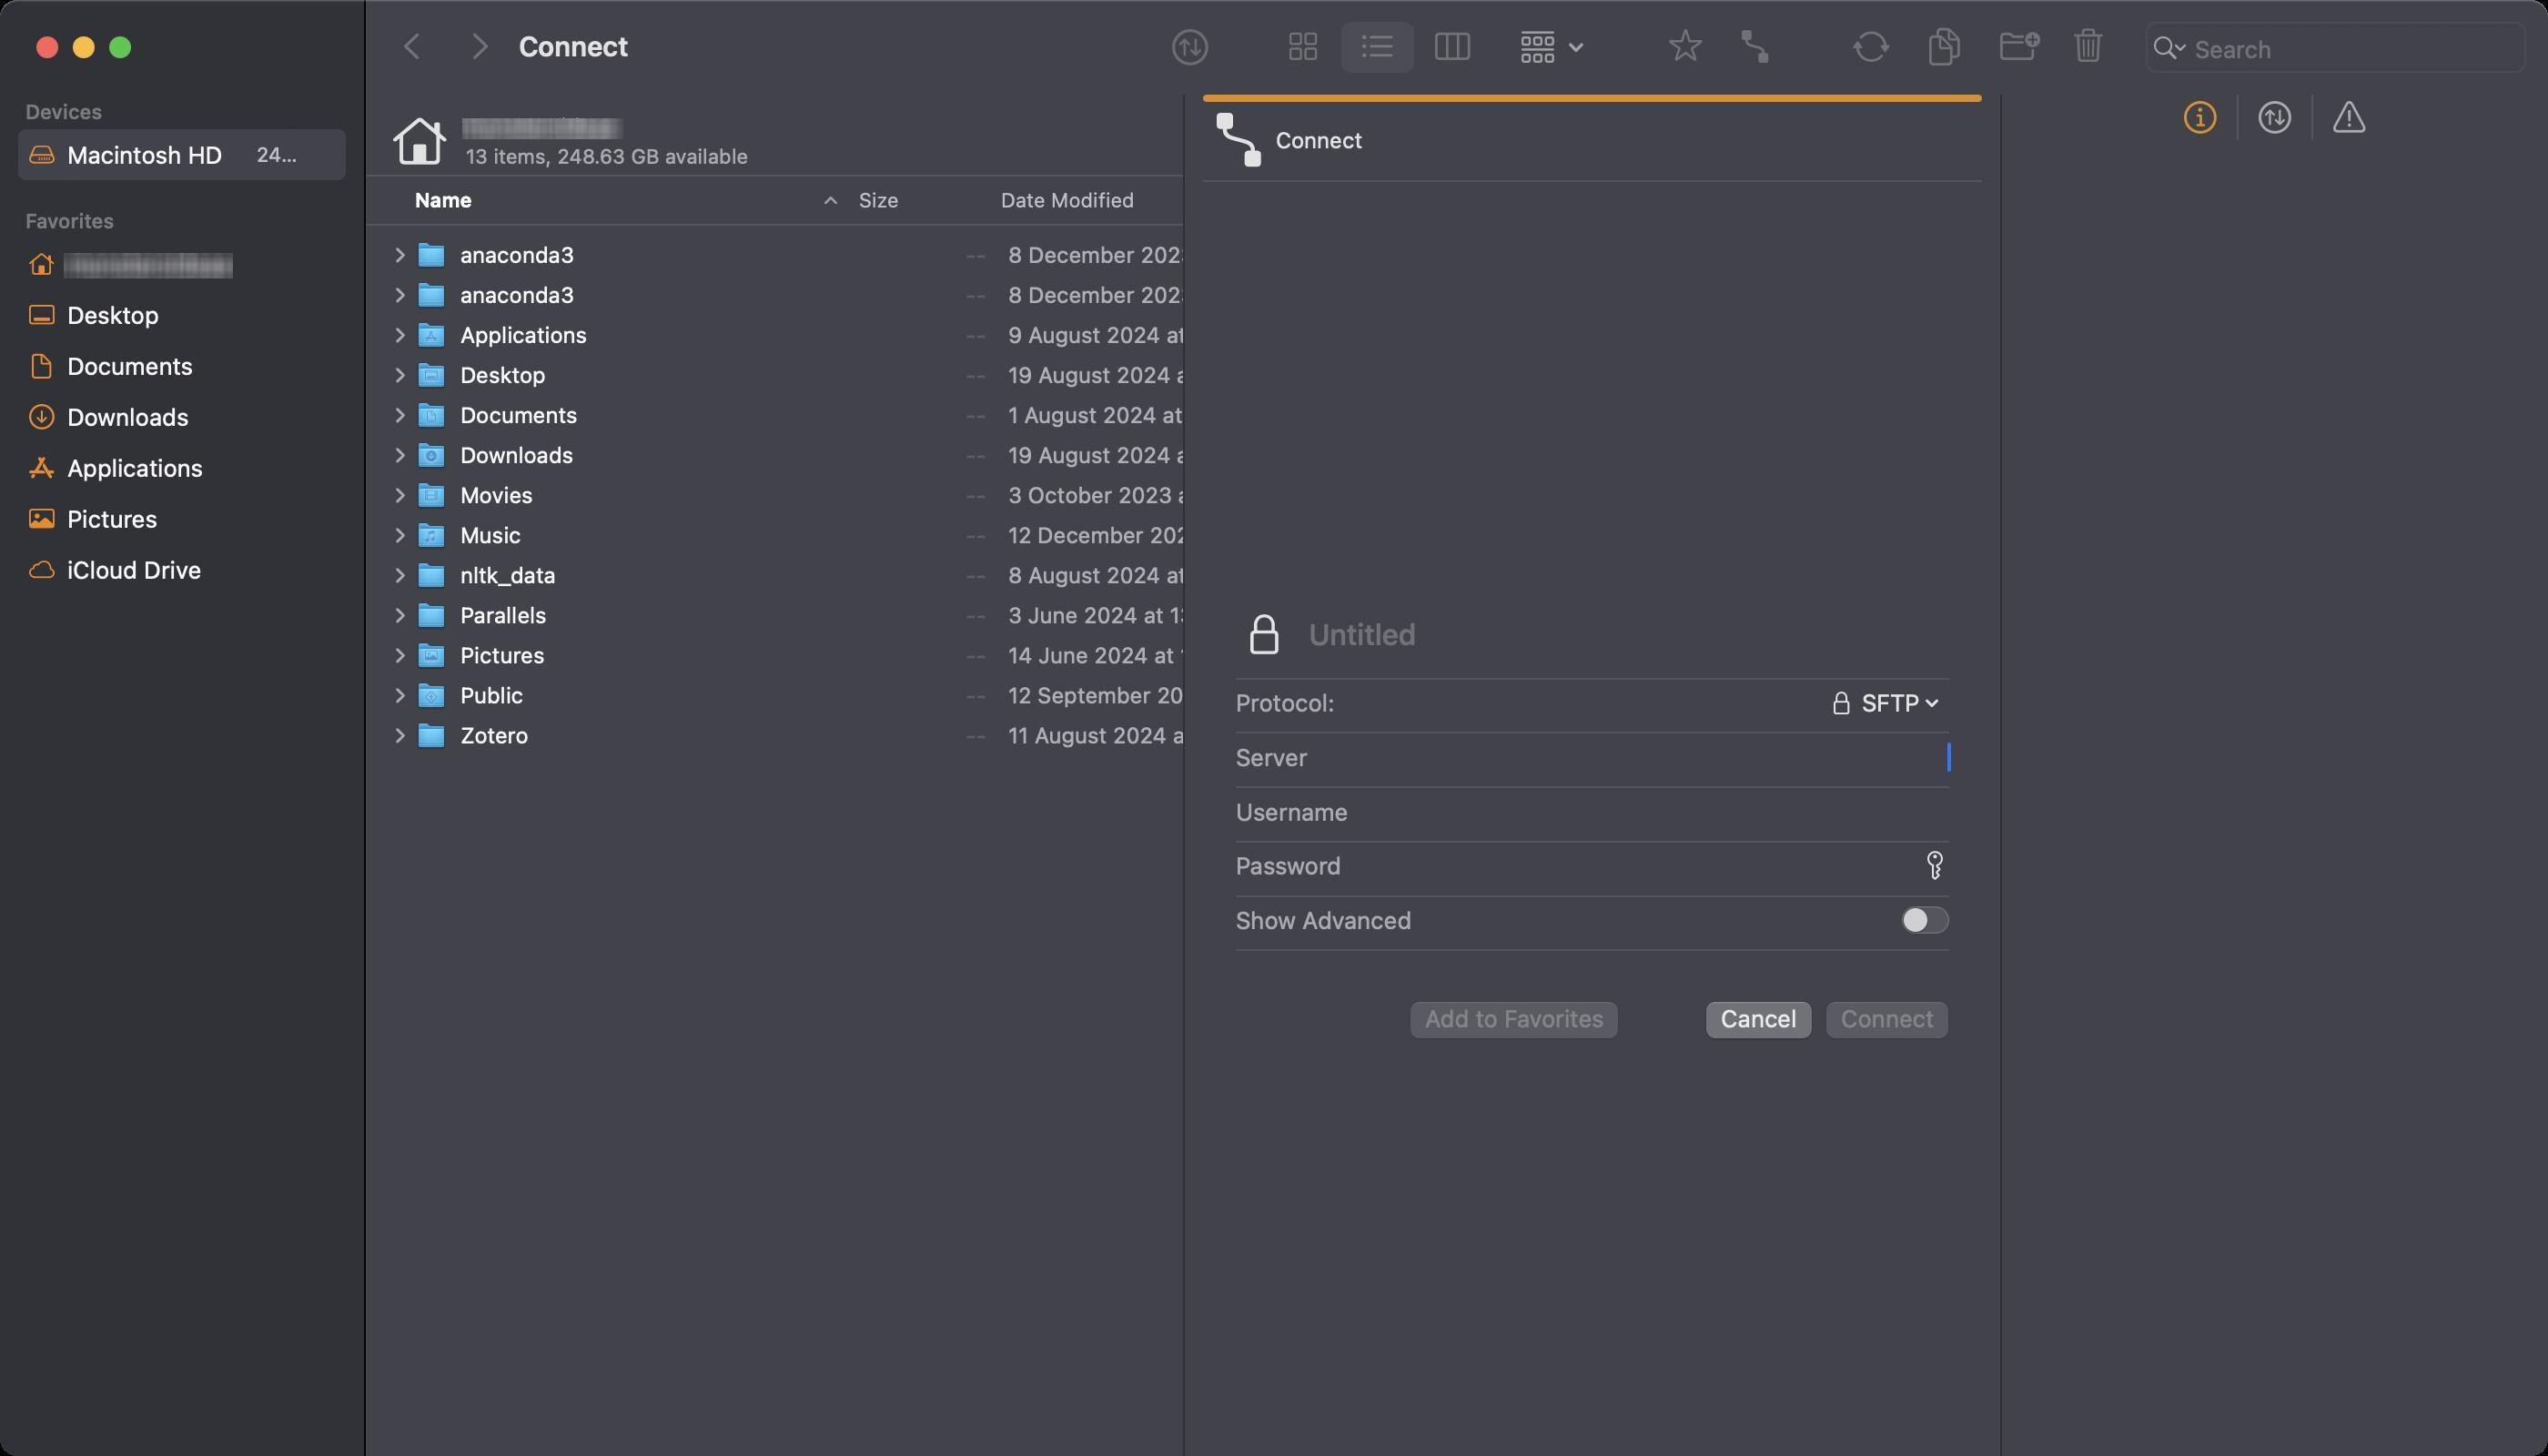
Accessibility tree:
{"name": "Connect", "role": "AXWindow", "description": null, "role_description": "standard window", "value": null, "position": "56.00;38.00", "size": "1400;800", "children": [{"name": null, "role": "AXSplitGroup", "description": null, "role_description": "split group", "value": null, "position": "0.00;0.00", "size": "1400;800", "children": [{"name": null, "role": "AXScrollArea", "description": null, "role_description": "scroll area", "value": null, "position": "0.00;52.00", "size": "200;748", "children": [{"name": null, "role": "AXOutline", "description": null, "role_description": "outline", "value": null, "position": "0.00;52.00", "size": "200;748", "children": [{"name": null, "role": "AXRow", "description": null, "role_description": "outline row", "value": null, "position": "0.00;52.00", "size": "200;19", "children": [{"name": null, "role": "AXCell", "description": null, "role_description": "cell", "value": null, "position": "10.00;52.00", "size": "180;19", "children": [{"name": null, "role": "AXGroup", "description": null, "role_description": "group", "value": null, "position": "14.00;52.00", "size": "184;19", "children": [{"name": null, "role": "AXStaticText", "description": null, "role_description": "text", "value": "Devices", "position": "14.00;54.50", "size": "42;14", "children": []}]}]}]}, {"name": null, "role": "AXRow", "description": null, "role_description": "outline row", "value": null, "position": "0.00;71.00", "size": "200;28", "children": [{"name": null, "role": "AXCell", "description": null, "role_description": "cell", "value": null, "position": "10.00;71.00", "size": "180;28", "children": [{"name": null, "role": "AXGroup", "description": null, "role_description": "group", "value": null, "position": "16.00;71.00", "size": "168;28", "children": [{"name": null, "role": "AXImage", "description": "internaldrive", "role_description": "image", "value": null, "position": "16.00;80.00", "size": "14;10", "children": []}, {"name": null, "role": "AXStaticText", "description": null, "role_description": "text", "value": "Macintosh HD", "position": "37.00;77.00", "size": "86;16", "children": []}, {"name": null, "role": "AXStaticText", "description": null, "role_description": "text", "value": "248.62 GB", "position": "141.00;78.00", "size": "23;14", "children": []}]}]}]}, {"name": null, "role": "AXRow", "description": null, "role_description": "outline row", "value": null, "position": "0.00;112.00", "size": "200;19", "children": [{"name": null, "role": "AXCell", "description": null, "role_description": "cell", "value": null, "position": "10.00;112.00", "size": "180;19", "children": [{"name": null, "role": "AXGroup", "description": null, "role_description": "group", "value": null, "position": "14.00;112.00", "size": "184;19", "children": [{"name": null, "role": "AXStaticText", "description": null, "role_description": "text", "value": "Favorites", "position": "14.00;114.50", "size": "49;14", "children": []}]}]}]}, {"name": null, "role": "AXRow", "description": null, "role_description": "outline row", "value": null, "position": "0.00;131.00", "size": "200;28", "children": [{"name": null, "role": "AXCell", "description": null, "role_description": "cell", "value": null, "position": "10.00;131.00", "size": "180;28", "children": [{"name": null, "role": "AXGroup", "description": null, "role_description": "group", "value": null, "position": "16.00;131.00", "size": "168;28", "children": [{"name": null, "role": "AXImage", "description": "Home", "role_description": "image", "value": null, "position": "16.00;139.00", "size": "14;12", "children": []}, {"name": null, "role": "AXStaticText", "description": null, "role_description": "text", "value": "monsteroideae", "position": "37.00;137.00", "size": "90;16", "children": []}]}]}]}, {"name": null, "role": "AXRow", "description": null, "role_description": "outline row", "value": null, "position": "0.00;159.00", "size": "200;28", "children": [{"name": null, "role": "AXCell", "description": null, "role_description": "cell", "value": null, "position": "10.00;159.00", "size": "180;28", "children": [{"name": null, "role": "AXGroup", "description": null, "role_description": "group", "value": null, "position": "16.00;159.00", "size": "168;28", "children": [{"name": null, "role": "AXImage", "description": "Dock", "role_description": "image", "value": null, "position": "16.00;167.50", "size": "14;11", "children": []}, {"name": null, "role": "AXStaticText", "description": null, "role_description": "text", "value": "Desktop", "position": "37.00;165.00", "size": "50;16", "children": []}]}]}]}, {"name": null, "role": "AXRow", "description": null, "role_description": "outline row", "value": null, "position": "0.00;187.00", "size": "200;28", "children": [{"name": null, "role": "AXCell", "description": null, "role_description": "cell", "value": null, "position": "10.00;187.00", "size": "180;28", "children": [{"name": null, "role": "AXGroup", "description": null, "role_description": "group", "value": null, "position": "16.00;187.00", "size": "168;28", "children": [{"name": null, "role": "AXImage", "description": "Document", "role_description": "image", "value": null, "position": "17.50;194.00", "size": "11;14", "children": []}, {"name": null, "role": "AXStaticText", "description": null, "role_description": "text", "value": "Documents", "position": "37.00;193.00", "size": "70;16", "children": []}]}]}]}, {"name": null, "role": "AXRow", "description": null, "role_description": "outline row", "value": null, "position": "0.00;215.00", "size": "200;28", "children": [{"name": null, "role": "AXCell", "description": null, "role_description": "cell", "value": null, "position": "10.00;215.00", "size": "180;28", "children": [{"name": null, "role": "AXGroup", "description": null, "role_description": "group", "value": null, "position": "16.00;215.00", "size": "168;28", "children": [{"name": null, "role": "AXImage", "description": "Arrow Down Circle", "role_description": "image", "value": null, "position": "16.00;222.00", "size": "14;14", "children": []}, {"name": null, "role": "AXStaticText", "description": null, "role_description": "text", "value": "Downloads", "position": "37.00;221.00", "size": "67;16", "children": []}]}]}]}, {"name": null, "role": "AXRow", "description": null, "role_description": "outline row", "value": null, "position": "0.00;243.00", "size": "200;28", "children": [{"name": null, "role": "AXCell", "description": null, "role_description": "cell", "value": null, "position": "10.00;243.00", "size": "180;28", "children": [{"name": null, "role": "AXGroup", "description": null, "role_description": "group", "value": null, "position": "16.00;243.00", "size": "168;28", "children": [{"name": null, "role": "AXImage", "description": "ApplicationsSF", "role_description": "image", "value": null, "position": "16.00;251.00", "size": "14;12", "children": []}, {"name": null, "role": "AXStaticText", "description": null, "role_description": "text", "value": "Applications", "position": "37.00;249.00", "size": "75;16", "children": []}]}]}]}, {"name": null, "role": "AXRow", "description": null, "role_description": "outline row", "value": null, "position": "0.00;271.00", "size": "200;28", "children": [{"name": null, "role": "AXCell", "description": null, "role_description": "cell", "value": null, "position": "10.00;271.00", "size": "180;28", "children": [{"name": null, "role": "AXGroup", "description": null, "role_description": "group", "value": null, "position": "16.00;271.00", "size": "168;28", "children": [{"name": null, "role": "AXImage", "description": "Photo", "role_description": "image", "value": null, "position": "16.00;279.50", "size": "14;11", "children": []}, {"name": null, "role": "AXStaticText", "description": null, "role_description": "text", "value": "Pictures", "position": "37.00;277.00", "size": "50;16", "children": []}]}]}]}, {"name": null, "role": "AXRow", "description": null, "role_description": "outline row", "value": null, "position": "0.00;299.00", "size": "200;28", "children": [{"name": null, "role": "AXCell", "description": null, "role_description": "cell", "value": null, "position": "10.00;299.00", "size": "180;28", "children": [{"name": null, "role": "AXGroup", "description": null, "role_description": "group", "value": null, "position": "16.00;299.00", "size": "168;28", "children": [{"name": null, "role": "AXImage", "description": "Icloud", "role_description": "image", "value": null, "position": "16.00;308.00", "size": "14;10", "children": []}, {"name": null, "role": "AXStaticText", "description": null, "role_description": "text", "value": "iCloud Drive", "position": "37.00;305.00", "size": "74;16", "children": []}]}]}]}, {"name": null, "role": "AXColumn", "description": null, "role_description": "column", "value": null, "position": "10.00;52.00", "size": "180;748", "children": []}]}]}, {"name": null, "role": "AXSplitter", "description": null, "role_description": "splitter", "value": 200.0, "position": "200.00;52.00", "size": "1;748", "children": []}, {"name": null, "role": "AXSplitGroup", "description": null, "role_description": "split group", "value": null, "position": "201.00;52.00", "size": "1199;748", "children": [{"name": null, "role": "AXSplitGroup", "description": null, "role_description": "split group", "value": null, "position": "201.00;52.00", "size": "898;748", "children": [{"name": null, "role": "AXGroup", "description": null, "role_description": "group", "value": null, "position": "201.00;52.00", "size": "449;748", "children": [{"name": null, "role": "AXImage", "description": "Home", "role_description": "image", "value": null, "position": "216.00;64.50", "size": "30;26", "children": []}, {"name": null, "role": "AXStaticText", "description": null, "role_description": "text", "value": "monsteroideae", "position": "251.00;62.00", "size": "92;16", "children": []}, {"name": null, "role": "AXStaticText", "description": null, "role_description": "text", "value": "13 items, 248.63 GB available", "position": "256.00;79.00", "size": "156;14", "children": []}, {"name": null, "role": "AXScrollArea", "description": null, "role_description": "scroll area", "value": null, "position": "201.00;96.00", "size": "449;704", "children": [{"name": null, "role": "AXOutline", "description": null, "role_description": "outline", "value": null, "position": "201.00;124.00", "size": "563;676", "children": [{"name": null, "role": "AXRow", "description": null, "role_description": "outline row", "value": null, "position": "201.00;129.00", "size": "563;22", "children": [{"name": null, "role": "AXCell", "description": null, "role_description": "cell", "value": null, "position": "226.00;130.00", "size": "254;20", "children": [{"name": null, "role": "AXImage", "description": "", "role_description": "image", "value": null, "position": "229.00;132.00", "size": "16;16", "children": []}, {"name": null, "role": "AXTextField", "description": null, "role_description": "text field", "value": "anaconda3", "position": "251.00;132.50", "size": "215;15", "children": []}, {"name": null, "role": "AXDisclosureTriangle", "description": null, "role_description": "disclosure triangle", "value": 0, "position": "213.00;130.00", "size": "13;20", "children": []}]}, {"name": null, "role": "AXCell", "description": null, "role_description": "cell", "value": null, "position": "470.00;130.00", "size": "75;20", "children": [{"name": null, "role": "AXStaticText", "description": null, "role_description": "text", "value": "", "position": "471.00;132.50", "size": "73;15", "children": []}]}, {"name": null, "role": "AXCell", "description": null, "role_description": "cell", "value": null, "position": "548.00;130.00", "size": "200;20", "children": [{"name": null, "role": "AXStaticText", "description": null, "role_description": "text", "value": "8 December 2023 at 12:30", "position": "552.00;132.50", "size": "195;15", "children": []}]}]}, {"name": null, "role": "AXRow", "description": null, "role_description": "outline row", "value": null, "position": "201.00;151.00", "size": "563;22", "children": [{"name": null, "role": "AXCell", "description": null, "role_description": "cell", "value": null, "position": "226.00;152.00", "size": "254;20", "children": [{"name": null, "role": "AXImage", "description": "", "role_description": "image", "value": null, "position": "229.00;154.00", "size": "16;16", "children": []}, {"name": null, "role": "AXTextField", "description": null, "role_description": "text field", "value": "anaconda3 ", "position": "251.00;154.50", "size": "215;15", "children": []}, {"name": null, "role": "AXDisclosureTriangle", "description": null, "role_description": "disclosure triangle", "value": 0, "position": "213.00;152.00", "size": "13;20", "children": []}]}, {"name": null, "role": "AXCell", "description": null, "role_description": "cell", "value": null, "position": "470.00;152.00", "size": "75;20", "children": [{"name": null, "role": "AXStaticText", "description": null, "role_description": "text", "value": "", "position": "471.00;154.50", "size": "73;15", "children": []}]}, {"name": null, "role": "AXCell", "description": null, "role_description": "cell", "value": null, "position": "548.00;152.00", "size": "200;20", "children": [{"name": null, "role": "AXStaticText", "description": null, "role_description": "text", "value": "8 December 2023 at 12:30", "position": "552.00;154.50", "size": "195;15", "children": []}]}]}, {"name": null, "role": "AXRow", "description": null, "role_description": "outline row", "value": null, "position": "201.00;173.00", "size": "563;22", "children": [{"name": null, "role": "AXCell", "description": null, "role_description": "cell", "value": null, "position": "226.00;174.00", "size": "254;20", "children": [{"name": null, "role": "AXImage", "description": "", "role_description": "image", "value": null, "position": "229.00;176.00", "size": "16;16", "children": []}, {"name": null, "role": "AXTextField", "description": null, "role_description": "text field", "value": "Applications", "position": "251.00;176.50", "size": "215;15", "children": []}, {"name": null, "role": "AXDisclosureTriangle", "description": null, "role_description": "disclosure triangle", "value": 0, "position": "213.00;174.00", "size": "13;20", "children": []}]}, {"name": null, "role": "AXCell", "description": null, "role_description": "cell", "value": null, "position": "470.00;174.00", "size": "75;20", "children": [{"name": null, "role": "AXStaticText", "description": null, "role_description": "text", "value": "", "position": "471.00;176.50", "size": "73;15", "children": []}]}, {"name": null, "role": "AXCell", "description": null, "role_description": "cell", "value": null, "position": "548.00;174.00", "size": "200;20", "children": [{"name": null, "role": "AXStaticText", "description": null, "role_description": "text", "value": "9 August 2024 at 21:42", "position": "552.00;176.50", "size": "195;15", "children": []}]}]}, {"name": null, "role": "AXRow", "description": null, "role_description": "outline row", "value": null, "position": "201.00;195.00", "size": "563;22", "children": [{"name": null, "role": "AXCell", "description": null, "role_description": "cell", "value": null, "position": "226.00;196.00", "size": "254;20", "children": [{"name": null, "role": "AXImage", "description": "", "role_description": "image", "value": null, "position": "229.00;198.00", "size": "16;16", "children": []}, {"name": null, "role": "AXTextField", "description": null, "role_description": "text field", "value": "Desktop", "position": "251.00;198.50", "size": "215;15", "children": []}, {"name": null, "role": "AXDisclosureTriangle", "description": null, "role_description": "disclosure triangle", "value": 0, "position": "213.00;196.00", "size": "13;20", "children": []}]}, {"name": null, "role": "AXCell", "description": null, "role_description": "cell", "value": null, "position": "470.00;196.00", "size": "75;20", "children": [{"name": null, "role": "AXStaticText", "description": null, "role_description": "text", "value": "", "position": "471.00;198.50", "size": "73;15", "children": []}]}, {"name": null, "role": "AXCell", "description": null, "role_description": "cell", "value": null, "position": "548.00;196.00", "size": "200;20", "children": [{"name": null, "role": "AXStaticText", "description": null, "role_description": "text", "value": "19 August 2024 at 12:56", "position": "552.00;198.50", "size": "195;15", "children": []}]}]}, {"name": null, "role": "AXRow", "description": null, "role_description": "outline row", "value": null, "position": "201.00;217.00", "size": "563;22", "children": [{"name": null, "role": "AXCell", "description": null, "role_description": "cell", "value": null, "position": "226.00;218.00", "size": "254;20", "children": [{"name": null, "role": "AXImage", "description": "", "role_description": "image", "value": null, "position": "229.00;220.00", "size": "16;16", "children": []}, {"name": null, "role": "AXTextField", "description": null, "role_description": "text field", "value": "Documents", "position": "251.00;220.50", "size": "215;15", "children": []}, {"name": null, "role": "AXDisclosureTriangle", "description": null, "role_description": "disclosure triangle", "value": 0, "position": "213.00;218.00", "size": "13;20", "children": []}]}, {"name": null, "role": "AXCell", "description": null, "role_description": "cell", "value": null, "position": "470.00;218.00", "size": "75;20", "children": [{"name": null, "role": "AXStaticText", "description": null, "role_description": "text", "value": "", "position": "471.00;220.50", "size": "73;15", "children": []}]}, {"name": null, "role": "AXCell", "description": null, "role_description": "cell", "value": null, "position": "548.00;218.00", "size": "200;20", "children": [{"name": null, "role": "AXStaticText", "description": null, "role_description": "text", "value": "1 August 2024 at 16:49", "position": "552.00;220.50", "size": "195;15", "children": []}]}]}, {"name": null, "role": "AXRow", "description": null, "role_description": "outline row", "value": null, "position": "201.00;239.00", "size": "563;22", "children": [{"name": null, "role": "AXCell", "description": null, "role_description": "cell", "value": null, "position": "226.00;240.00", "size": "254;20", "children": [{"name": null, "role": "AXImage", "description": "", "role_description": "image", "value": null, "position": "229.00;242.00", "size": "16;16", "children": []}, {"name": null, "role": "AXTextField", "description": null, "role_description": "text field", "value": "Downloads", "position": "251.00;242.50", "size": "215;15", "children": []}, {"name": null, "role": "AXDisclosureTriangle", "description": null, "role_description": "disclosure triangle", "value": 0, "position": "213.00;240.00", "size": "13;20", "children": []}]}, {"name": null, "role": "AXCell", "description": null, "role_description": "cell", "value": null, "position": "470.00;240.00", "size": "75;20", "children": [{"name": null, "role": "AXStaticText", "description": null, "role_description": "text", "value": "", "position": "471.00;242.50", "size": "73;15", "children": []}]}, {"name": null, "role": "AXCell", "description": null, "role_description": "cell", "value": null, "position": "548.00;240.00", "size": "200;20", "children": [{"name": null, "role": "AXStaticText", "description": null, "role_description": "text", "value": "19 August 2024 at 12:55", "position": "552.00;242.50", "size": "195;15", "children": []}]}]}, {"name": null, "role": "AXRow", "description": null, "role_description": "outline row", "value": null, "position": "201.00;261.00", "size": "563;22", "children": [{"name": null, "role": "AXCell", "description": null, "role_description": "cell", "value": null, "position": "226.00;262.00", "size": "254;20", "children": [{"name": null, "role": "AXImage", "description": "", "role_description": "image", "value": null, "position": "229.00;264.00", "size": "16;16", "children": []}, {"name": null, "role": "AXTextField", "description": null, "role_description": "text field", "value": "Movies", "position": "251.00;264.50", "size": "215;15", "children": []}, {"name": null, "role": "AXDisclosureTriangle", "description": null, "role_description": "disclosure triangle", "value": 0, "position": "213.00;262.00", "size": "13;20", "children": []}]}, {"name": null, "role": "AXCell", "description": null, "role_description": "cell", "value": null, "position": "470.00;262.00", "size": "75;20", "children": [{"name": null, "role": "AXStaticText", "description": null, "role_description": "text", "value": "", "position": "471.00;264.50", "size": "73;15", "children": []}]}, {"name": null, "role": "AXCell", "description": null, "role_description": "cell", "value": null, "position": "548.00;262.00", "size": "200;20", "children": [{"name": null, "role": "AXStaticText", "description": null, "role_description": "text", "value": "3 October 2023 at 09:04", "position": "552.00;264.50", "size": "195;15", "children": []}]}]}, {"name": null, "role": "AXRow", "description": null, "role_description": "outline row", "value": null, "position": "201.00;283.00", "size": "563;22", "children": [{"name": null, "role": "AXCell", "description": null, "role_description": "cell", "value": null, "position": "226.00;284.00", "size": "254;20", "children": [{"name": null, "role": "AXImage", "description": "", "role_description": "image", "value": null, "position": "229.00;286.00", "size": "16;16", "children": []}, {"name": null, "role": "AXTextField", "description": null, "role_description": "text field", "value": "Music", "position": "251.00;286.50", "size": "215;15", "children": []}, {"name": null, "role": "AXDisclosureTriangle", "description": null, "role_description": "disclosure triangle", "value": 0, "position": "213.00;284.00", "size": "13;20", "children": []}]}, {"name": null, "role": "AXCell", "description": null, "role_description": "cell", "value": null, "position": "470.00;284.00", "size": "75;20", "children": [{"name": null, "role": "AXStaticText", "description": null, "role_description": "text", "value": "", "position": "471.00;286.50", "size": "73;15", "children": []}]}, {"name": null, "role": "AXCell", "description": null, "role_description": "cell", "value": null, "position": "548.00;284.00", "size": "200;20", "children": [{"name": null, "role": "AXStaticText", "description": null, "role_description": "text", "value": "12 December 2023 at 14:38", "position": "552.00;286.50", "size": "195;15", "children": []}]}]}, {"name": null, "role": "AXRow", "description": null, "role_description": "outline row", "value": null, "position": "201.00;305.00", "size": "563;22", "children": [{"name": null, "role": "AXCell", "description": null, "role_description": "cell", "value": null, "position": "226.00;306.00", "size": "254;20", "children": [{"name": null, "role": "AXImage", "description": "", "role_description": "image", "value": null, "position": "229.00;308.00", "size": "16;16", "children": []}, {"name": null, "role": "AXTextField", "description": null, "role_description": "text field", "value": "nltk_data", "position": "251.00;308.50", "size": "215;15", "children": []}, {"name": null, "role": "AXDisclosureTriangle", "description": null, "role_description": "disclosure triangle", "value": 0, "position": "213.00;306.00", "size": "13;20", "children": []}]}, {"name": null, "role": "AXCell", "description": null, "role_description": "cell", "value": null, "position": "470.00;306.00", "size": "75;20", "children": [{"name": null, "role": "AXStaticText", "description": null, "role_description": "text", "value": "", "position": "471.00;308.50", "size": "73;15", "children": []}]}, {"name": null, "role": "AXCell", "description": null, "role_description": "cell", "value": null, "position": "548.00;306.00", "size": "200;20", "children": [{"name": null, "role": "AXStaticText", "description": null, "role_description": "text", "value": "8 August 2024 at 12:23", "position": "552.00;308.50", "size": "195;15", "children": []}]}]}, {"name": null, "role": "AXRow", "description": null, "role_description": "outline row", "value": null, "position": "201.00;327.00", "size": "563;22", "children": [{"name": null, "role": "AXCell", "description": null, "role_description": "cell", "value": null, "position": "226.00;328.00", "size": "254;20", "children": [{"name": null, "role": "AXImage", "description": "", "role_description": "image", "value": null, "position": "229.00;330.00", "size": "16;16", "children": []}, {"name": null, "role": "AXTextField", "description": null, "role_description": "text field", "value": "Parallels", "position": "251.00;330.50", "size": "215;15", "children": []}, {"name": null, "role": "AXDisclosureTriangle", "description": null, "role_description": "disclosure triangle", "value": 0, "position": "213.00;328.00", "size": "13;20", "children": []}]}, {"name": null, "role": "AXCell", "description": null, "role_description": "cell", "value": null, "position": "470.00;328.00", "size": "75;20", "children": [{"name": null, "role": "AXStaticText", "description": null, "role_description": "text", "value": "", "position": "471.00;330.50", "size": "73;15", "children": []}]}, {"name": null, "role": "AXCell", "description": null, "role_description": "cell", "value": null, "position": "548.00;328.00", "size": "200;20", "children": [{"name": null, "role": "AXStaticText", "description": null, "role_description": "text", "value": "3 June 2024 at 13:00", "position": "552.00;330.50", "size": "195;15", "children": []}]}]}, {"name": null, "role": "AXRow", "description": null, "role_description": "outline row", "value": null, "position": "201.00;349.00", "size": "563;22", "children": [{"name": null, "role": "AXCell", "description": null, "role_description": "cell", "value": null, "position": "226.00;350.00", "size": "254;20", "children": [{"name": null, "role": "AXImage", "description": "", "role_description": "image", "value": null, "position": "229.00;352.00", "size": "16;16", "children": []}, {"name": null, "role": "AXTextField", "description": null, "role_description": "text field", "value": "Pictures", "position": "251.00;352.50", "size": "215;15", "children": []}, {"name": null, "role": "AXDisclosureTriangle", "description": null, "role_description": "disclosure triangle", "value": 0, "position": "213.00;350.00", "size": "13;20", "children": []}]}, {"name": null, "role": "AXCell", "description": null, "role_description": "cell", "value": null, "position": "470.00;350.00", "size": "75;20", "children": [{"name": null, "role": "AXStaticText", "description": null, "role_description": "text", "value": "", "position": "471.00;352.50", "size": "73;15", "children": []}]}, {"name": null, "role": "AXCell", "description": null, "role_description": "cell", "value": null, "position": "548.00;350.00", "size": "200;20", "children": [{"name": null, "role": "AXStaticText", "description": null, "role_description": "text", "value": "14 June 2024 at 14:15", "position": "552.00;352.50", "size": "195;15", "children": []}]}]}, {"name": null, "role": "AXRow", "description": null, "role_description": "outline row", "value": null, "position": "201.00;371.00", "size": "563;22", "children": [{"name": null, "role": "AXCell", "description": null, "role_description": "cell", "value": null, "position": "226.00;372.00", "size": "254;20", "children": [{"name": null, "role": "AXImage", "description": "", "role_description": "image", "value": null, "position": "229.00;374.00", "size": "16;16", "children": []}, {"name": null, "role": "AXTextField", "description": null, "role_description": "text field", "value": "Public", "position": "251.00;374.50", "size": "215;15", "children": []}, {"name": null, "role": "AXDisclosureTriangle", "description": null, "role_description": "disclosure triangle", "value": 0, "position": "213.00;372.00", "size": "13;20", "children": []}]}, {"name": null, "role": "AXCell", "description": null, "role_description": "cell", "value": null, "position": "470.00;372.00", "size": "75;20", "children": [{"name": null, "role": "AXStaticText", "description": null, "role_description": "text", "value": "", "position": "471.00;374.50", "size": "73;15", "children": []}]}, {"name": null, "role": "AXCell", "description": null, "role_description": "cell", "value": null, "position": "548.00;372.00", "size": "200;20", "children": [{"name": null, "role": "AXStaticText", "description": null, "role_description": "text", "value": "12 September 2023 at 13:56", "position": "552.00;374.50", "size": "195;15", "children": []}]}]}, {"name": null, "role": "AXRow", "description": null, "role_description": "outline row", "value": null, "position": "201.00;393.00", "size": "563;22", "children": [{"name": null, "role": "AXCell", "description": null, "role_description": "cell", "value": null, "position": "226.00;394.00", "size": "254;20", "children": [{"name": null, "role": "AXImage", "description": "", "role_description": "image", "value": null, "position": "229.00;396.00", "size": "16;16", "children": []}, {"name": null, "role": "AXTextField", "description": null, "role_description": "text field", "value": "Zotero", "position": "251.00;396.50", "size": "215;15", "children": []}, {"name": null, "role": "AXDisclosureTriangle", "description": null, "role_description": "disclosure triangle", "value": 0, "position": "213.00;394.00", "size": "13;20", "children": []}]}, {"name": null, "role": "AXCell", "description": null, "role_description": "cell", "value": null, "position": "470.00;394.00", "size": "75;20", "children": [{"name": null, "role": "AXStaticText", "description": null, "role_description": "text", "value": "", "position": "471.00;396.50", "size": "73;15", "children": []}]}, {"name": null, "role": "AXCell", "description": null, "role_description": "cell", "value": null, "position": "548.00;394.00", "size": "200;20", "children": [{"name": null, "role": "AXStaticText", "description": null, "role_description": "text", "value": "11 August 2024 at 00:55", "position": "552.00;396.50", "size": "195;15", "children": []}]}]}, {"name": null, "role": "AXColumn", "description": null, "role_description": "column", "value": null, "position": "211.00;124.00", "size": "258;676", "children": []}, {"name": null, "role": "AXColumn", "description": null, "role_description": "column", "value": null, "position": "469.00;124.00", "size": "78;676", "children": []}, {"name": null, "role": "AXColumn", "description": null, "role_description": "column", "value": null, "position": "547.00;124.00", "size": "207;676", "children": []}, {"name": null, "role": "AXGroup", "description": null, "role_description": "group", "value": null, "position": "201.00;96.00", "size": "563;28", "children": [{"name": "Name", "role": "AXButton", "description": null, "role_description": "sort button", "value": null, "position": "211.00;96.00", "size": "258;28", "children": []}, {"name": "Size", "role": "AXButton", "description": null, "role_description": "sort button", "value": null, "position": "469.00;96.00", "size": "78;28", "children": []}, {"name": "Date_Modified", "role": "AXButton", "description": null, "role_description": "sort button", "value": null, "position": "547.00;96.00", "size": "207;28", "children": []}]}]}, {"name": null, "role": "AXScrollBar", "description": null, "role_description": "scroll bar", "value": 0.0, "position": "201.00;784.00", "size": "449;16", "children": [{"name": null, "role": "AXValueIndicator", "description": null, "role_description": "value indicator", "value": 0.0, "position": "202.00;788.00", "size": "356;12", "children": []}, {"name": null, "role": "AXButton", "description": null, "role_description": "increment arrow button", "value": null, "position": "201.00;784.00", "size": "0;0", "children": []}, {"name": null, "role": "AXButton", "description": null, "role_description": "decrement arrow button", "value": null, "position": "201.00;784.00", "size": "0;0", "children": []}, {"name": null, "role": "AXButton", "description": null, "role_description": "increment page button", "value": null, "position": "558.50;788.00", "size": "92;12", "children": []}, {"name": null, "role": "AXButton", "description": null, "role_description": "decrement page button", "value": null, "position": "201.00;788.00", "size": "1;12", "children": []}]}]}]}, {"name": null, "role": "AXSplitter", "description": null, "role_description": "splitter", "value": 449.0, "position": "650.00;52.00", "size": "1;748", "children": []}, {"name": null, "role": "AXGroup", "description": null, "role_description": "group", "value": null, "position": "651.00;52.00", "size": "448;748", "children": [{"name": null, "role": "AXButton", "description": "app.connected.to.app.below.fill", "role_description": "button", "value": null, "position": "666.00;62.00", "size": "30;30", "children": []}, {"name": null, "role": "AXStaticText", "description": null, "role_description": "text", "value": "Connect", "position": "701.00;69.50", "size": "48;15", "children": []}, {"name": null, "role": "AXGroup", "description": null, "role_description": "group", "value": null, "position": "651.00;103.00", "size": "448;697", "children": [{"name": null, "role": "AXScrollArea", "description": null, "role_description": "scroll area", "value": null, "position": "651.00;103.00", "size": "448;697", "children": [{"name": null, "role": "AXImage", "description": "Lock", "role_description": "image", "value": null, "position": "687.00;337.50", "size": "16;22", "children": []}, {"name": null, "role": "AXTextField", "description": null, "role_description": "text field", "value": "", "position": "719.00;339.50", "size": "352;18", "children": []}, {"name": null, "role": "AXStaticText", "description": null, "role_description": "text", "value": "Protocol:", "position": "679.00;378.01", "size": "54;16", "children": []}, {"name": "SFTP", "role": "AXPopUpButton", "description": "lock", "role_description": "pop up button", "value": null, "position": "1002.00;378.00", "size": "69;16", "children": []}, {"name": null, "role": "AXStaticText", "description": null, "role_description": "text", "value": "Server", "position": "679.00;407.90", "size": "40;16", "children": []}, {"name": null, "role": "AXTextField", "description": null, "role_description": "text field", "value": "", "position": "726.50;408.00", "size": "344;16", "children": []}, {"name": null, "role": "AXStaticText", "description": null, "role_description": "text", "value": "Username", "position": "679.00;437.80", "size": "62;16", "children": []}, {"name": null, "role": "AXTextField", "description": null, "role_description": "text field", "value": "", "position": "749.00;438.00", "size": "322;16", "children": []}, {"name": null, "role": "AXStaticText", "description": null, "role_description": "text", "value": "Password", "position": "679.00;467.69", "size": "58;16", "children": []}, {"name": null, "role": "AXTextField", "description": null, "role_description": "secure text field", "value": "", "position": "745.50;467.50", "size": "302;16", "children": []}, {"name": null, "role": "AXButton", "description": "Passwords", "role_description": "button", "value": null, "position": "1055.00;467.50", "size": "16;16", "children": []}, {"name": null, "role": "AXStaticText", "description": null, "role_description": "text", "value": "Show Advanced", "position": "679.00;497.58", "size": "97;16", "children": []}, {"name": null, "role": "AXCheckBox", "description": null, "role_description": "switch", "value": 0, "position": "1045.00;498.00", "size": "26;15", "children": []}, {"name": null, "role": "AXButton", "description": "Add to Favorites", "role_description": "button", "value": null, "position": "783.00;551.50", "size": "98;16", "children": []}, {"name": null, "role": "AXButton", "description": "Cancel", "role_description": "button", "value": null, "position": "945.50;551.50", "size": "42;16", "children": []}, {"name": null, "role": "AXButton", "description": "Connect", "role_description": "button", "value": null, "position": "1011.50;551.50", "size": "52;16", "children": []}]}]}]}]}, {"name": null, "role": "AXSplitter", "description": null, "role_description": "splitter", "value": 898.0, "position": "1099.00;52.00", "size": "1;748", "children": []}, {"name": null, "role": "AXGroup", "description": null, "role_description": "group", "value": null, "position": "1100.00;52.00", "size": "300;25", "children": [{"name": null, "role": "AXButton", "description": "Info", "role_description": "button", "value": null, "position": "1200.00;55.50", "size": "18;18", "children": []}, {"name": null, "role": "AXButton", "description": "Sort", "role_description": "button", "value": null, "position": "1241.00;55.50", "size": "18;18", "children": []}, {"name": null, "role": "AXButton", "description": "Warning", "role_description": "button", "value": null, "position": "1282.00;55.50", "size": "18;18", "children": []}]}]}]}, {"name": null, "role": "AXToolbar", "description": null, "role_description": "toolbar", "value": null, "position": "0.00;0.00", "size": "1400;52", "children": [{"name": null, "role": "AXGroup", "description": null, "role_description": "group", "value": null, "position": "209.00;0.00", "size": "72;52", "children": [{"name": "", "role": "AXButton", "description": "Back", "role_description": "button", "value": null, "position": "207.00;6.00", "size": "40;40", "children": []}, {"name": "", "role": "AXButton", "description": "Forward", "role_description": "button", "value": null, "position": "243.00;6.00", "size": "40;40", "children": []}]}, {"name": null, "role": "AXGroup", "description": null, "role_description": "group", "value": null, "position": "640.00;0.00", "size": "28;52", "children": [{"name": null, "role": "AXGroup", "description": "Activities", "role_description": "group", "value": null, "position": "644.00;16.00", "size": "20;20", "children": [{"name": null, "role": "AXImage", "description": "Sort", "role_description": "image", "value": null, "position": "644.00;16.00", "size": "20;20", "children": []}]}]}, {"name": null, "role": "AXGroup", "description": null, "role_description": "group", "value": null, "position": "692.00;0.00", "size": "130;52", "children": [{"name": null, "role": "AXRadioGroup", "description": null, "role_description": "radio group", "value": "{\n    \"name\": null,\n    \"role\": \"AXRadioButton\",\n    \"description\": \"List View\",\n    \"role_description\": \"radio button\",\n    \"value\": 1,\n    \"position\": \"737.00;6.00\",\n    \"size\": \"41;40\",\n    \"children\": []\n}", "position": "690.00;6.00", "size": "134;40", "children": [{"name": null, "role": "AXRadioButton", "description": "Icon View", "role_description": "radio button", "value": 0, "position": "690.00;6.00", "size": "47;40", "children": []}, {"name": null, "role": "AXRadioButton", "description": "List View", "role_description": "radio button", "value": 1, "position": "737.00;6.00", "size": "41;40", "children": []}, {"name": null, "role": "AXRadioButton", "description": "Column View", "role_description": "radio button", "value": 0, "position": "778.00;6.00", "size": "46;40", "children": []}]}]}, {"name": null, "role": "AXMenuButton", "description": "Group by", "role_description": "menu button", "value": null, "position": "822.00;0.00", "size": "60;52", "children": [{"name": "", "role": "AXMenuButton", "description": "Group by", "role_description": "menu button", "value": null, "position": "821.00;6.00", "size": "62;40", "children": []}]}, {"name": null, "role": "AXButton", "description": "Favorites", "role_description": "button", "value": null, "position": "906.00;0.00", "size": "40;52", "children": []}, {"name": null, "role": "AXButton", "description": "Connect", "role_description": "button", "value": null, "position": "946.00;0.00", "size": "37;52", "children": []}, {"name": null, "role": "AXButton", "description": "Sync", "role_description": "button", "value": null, "position": "1007.00;0.00", "size": "42;52", "children": []}, {"name": null, "role": "AXButton", "description": "Copy To", "role_description": "button", "value": null, "position": "1049.00;0.00", "size": "39;52", "children": []}, {"name": null, "role": "AXButton", "description": "New Folder", "role_description": "button", "value": null, "position": "1088.00;0.00", "size": "41;52", "children": []}, {"name": null, "role": "AXButton", "description": "Delete", "role_description": "button", "value": null, "position": "1129.00;0.00", "size": "37;52", "children": []}, {"name": null, "role": "AXGroup", "description": null, "role_description": "group", "value": null, "position": "1175.00;0.00", "size": "217;52", "children": [{"name": null, "role": "AXTextField", "description": null, "role_description": "search text field", "value": "", "position": "1178.00;11.00", "size": "211;31", "children": [{"name": "", "role": "AXButton", "description": null, "role_description": "button", "value": null, "position": "1180.00;15.00", "size": "25;22", "children": []}]}]}]}, {"name": null, "role": "AXButton", "description": null, "role_description": "close button", "value": null, "position": "19.00;18.00", "size": "14;16", "children": []}, {"name": null, "role": "AXButton", "description": null, "role_description": "full screen button", "value": null, "position": "59.00;18.00", "size": "14;16", "children": [{"name": null, "role": "AXGroup", "description": null, "role_description": "group", "value": null, "position": "59.00;18.00", "size": "14;16", "children": [{"name": null, "role": "AXGroup", "description": null, "role_description": "group", "value": null, "position": "59.00;18.00", "size": "14;16", "children": []}]}]}, {"name": null, "role": "AXButton", "description": null, "role_description": "minimize button", "value": null, "position": "39.00;18.00", "size": "14;16", "children": []}, {"name": null, "role": "AXStaticText", "description": null, "role_description": "text", "value": "Connect", "position": "281.00;0.00", "size": "350;52", "children": []}]}